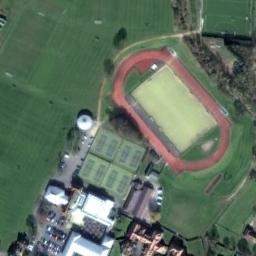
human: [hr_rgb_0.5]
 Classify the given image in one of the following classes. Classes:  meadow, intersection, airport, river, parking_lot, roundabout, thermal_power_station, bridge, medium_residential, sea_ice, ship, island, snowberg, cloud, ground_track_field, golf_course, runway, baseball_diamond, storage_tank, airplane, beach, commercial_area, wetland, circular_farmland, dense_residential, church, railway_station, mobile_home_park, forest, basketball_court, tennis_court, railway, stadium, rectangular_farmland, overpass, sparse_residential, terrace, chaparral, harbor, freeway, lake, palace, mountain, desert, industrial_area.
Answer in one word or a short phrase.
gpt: ground_track_field